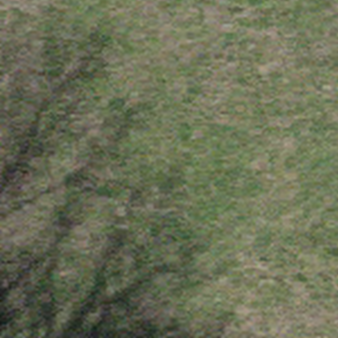
Label: other